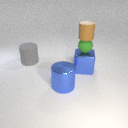
small green rubber sphere above large blue metal cube